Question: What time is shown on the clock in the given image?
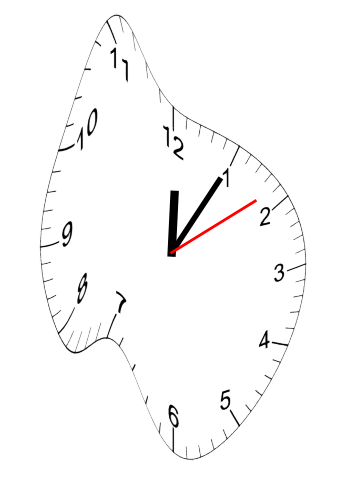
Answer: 12:05:09